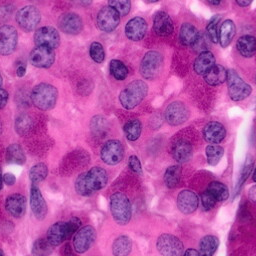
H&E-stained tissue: Pancreatic